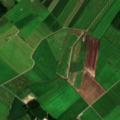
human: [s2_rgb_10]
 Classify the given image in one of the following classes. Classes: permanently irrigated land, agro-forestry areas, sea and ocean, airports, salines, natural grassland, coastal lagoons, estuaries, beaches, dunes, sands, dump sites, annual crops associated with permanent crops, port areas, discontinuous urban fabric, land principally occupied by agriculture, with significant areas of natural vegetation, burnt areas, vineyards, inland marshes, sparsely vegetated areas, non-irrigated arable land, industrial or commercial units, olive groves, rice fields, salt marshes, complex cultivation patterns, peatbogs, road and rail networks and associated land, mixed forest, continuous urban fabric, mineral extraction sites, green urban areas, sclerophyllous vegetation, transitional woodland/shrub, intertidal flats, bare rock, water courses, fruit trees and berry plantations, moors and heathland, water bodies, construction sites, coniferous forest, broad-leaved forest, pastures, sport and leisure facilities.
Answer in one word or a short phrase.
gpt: non-irrigated arable land, coniferous forest